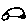
Label: car